Question: I'm trying to change or remove errors from a HTML page I'm using firebug add in firefox and I have this part which I really don't where its writen :

is there a way to get the file where this is write .
thanks for any hint
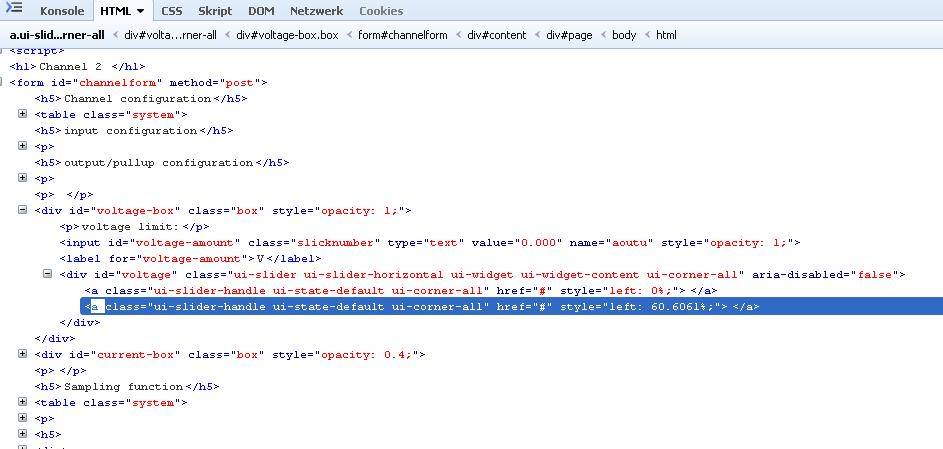
Answer: Continuing from my comment: The highlighted element is dynamically added by a slider plugin e.g. like <URL> The clue is the classes like 'ui-slider-handler'.
Look for the 'id="voltage"' to find the place in the HTML where the div is and look for '#voltage' or ("voltage" or 'voltage') to see where the plugin is connect to it (in any jQuery or Javascript code).